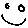
Label: smiley face